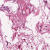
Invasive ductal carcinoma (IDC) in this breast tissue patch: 0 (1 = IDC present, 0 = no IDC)